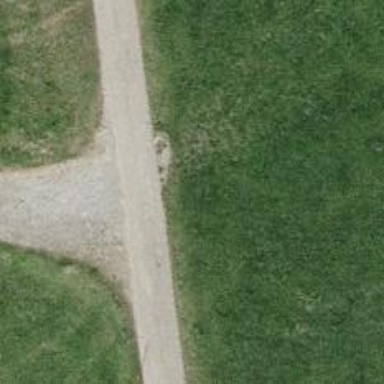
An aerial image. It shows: Service road with gravel surface.